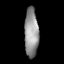
Tissue: lung
Cell type: Endothelial cells
Senescence score: 0.5441
Nuclear area (px): 676
Mean DAPI intensity: 147.873